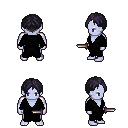
a pixel art fantasy rpg character, male body template, dark elf, purple skin, gray robe, white pants, raven parted hairstyle, dagger, four views (front, back, left, right), 2x2 character sprite sheet, small pixel art, hard edges, no anti-aliasing